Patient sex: M
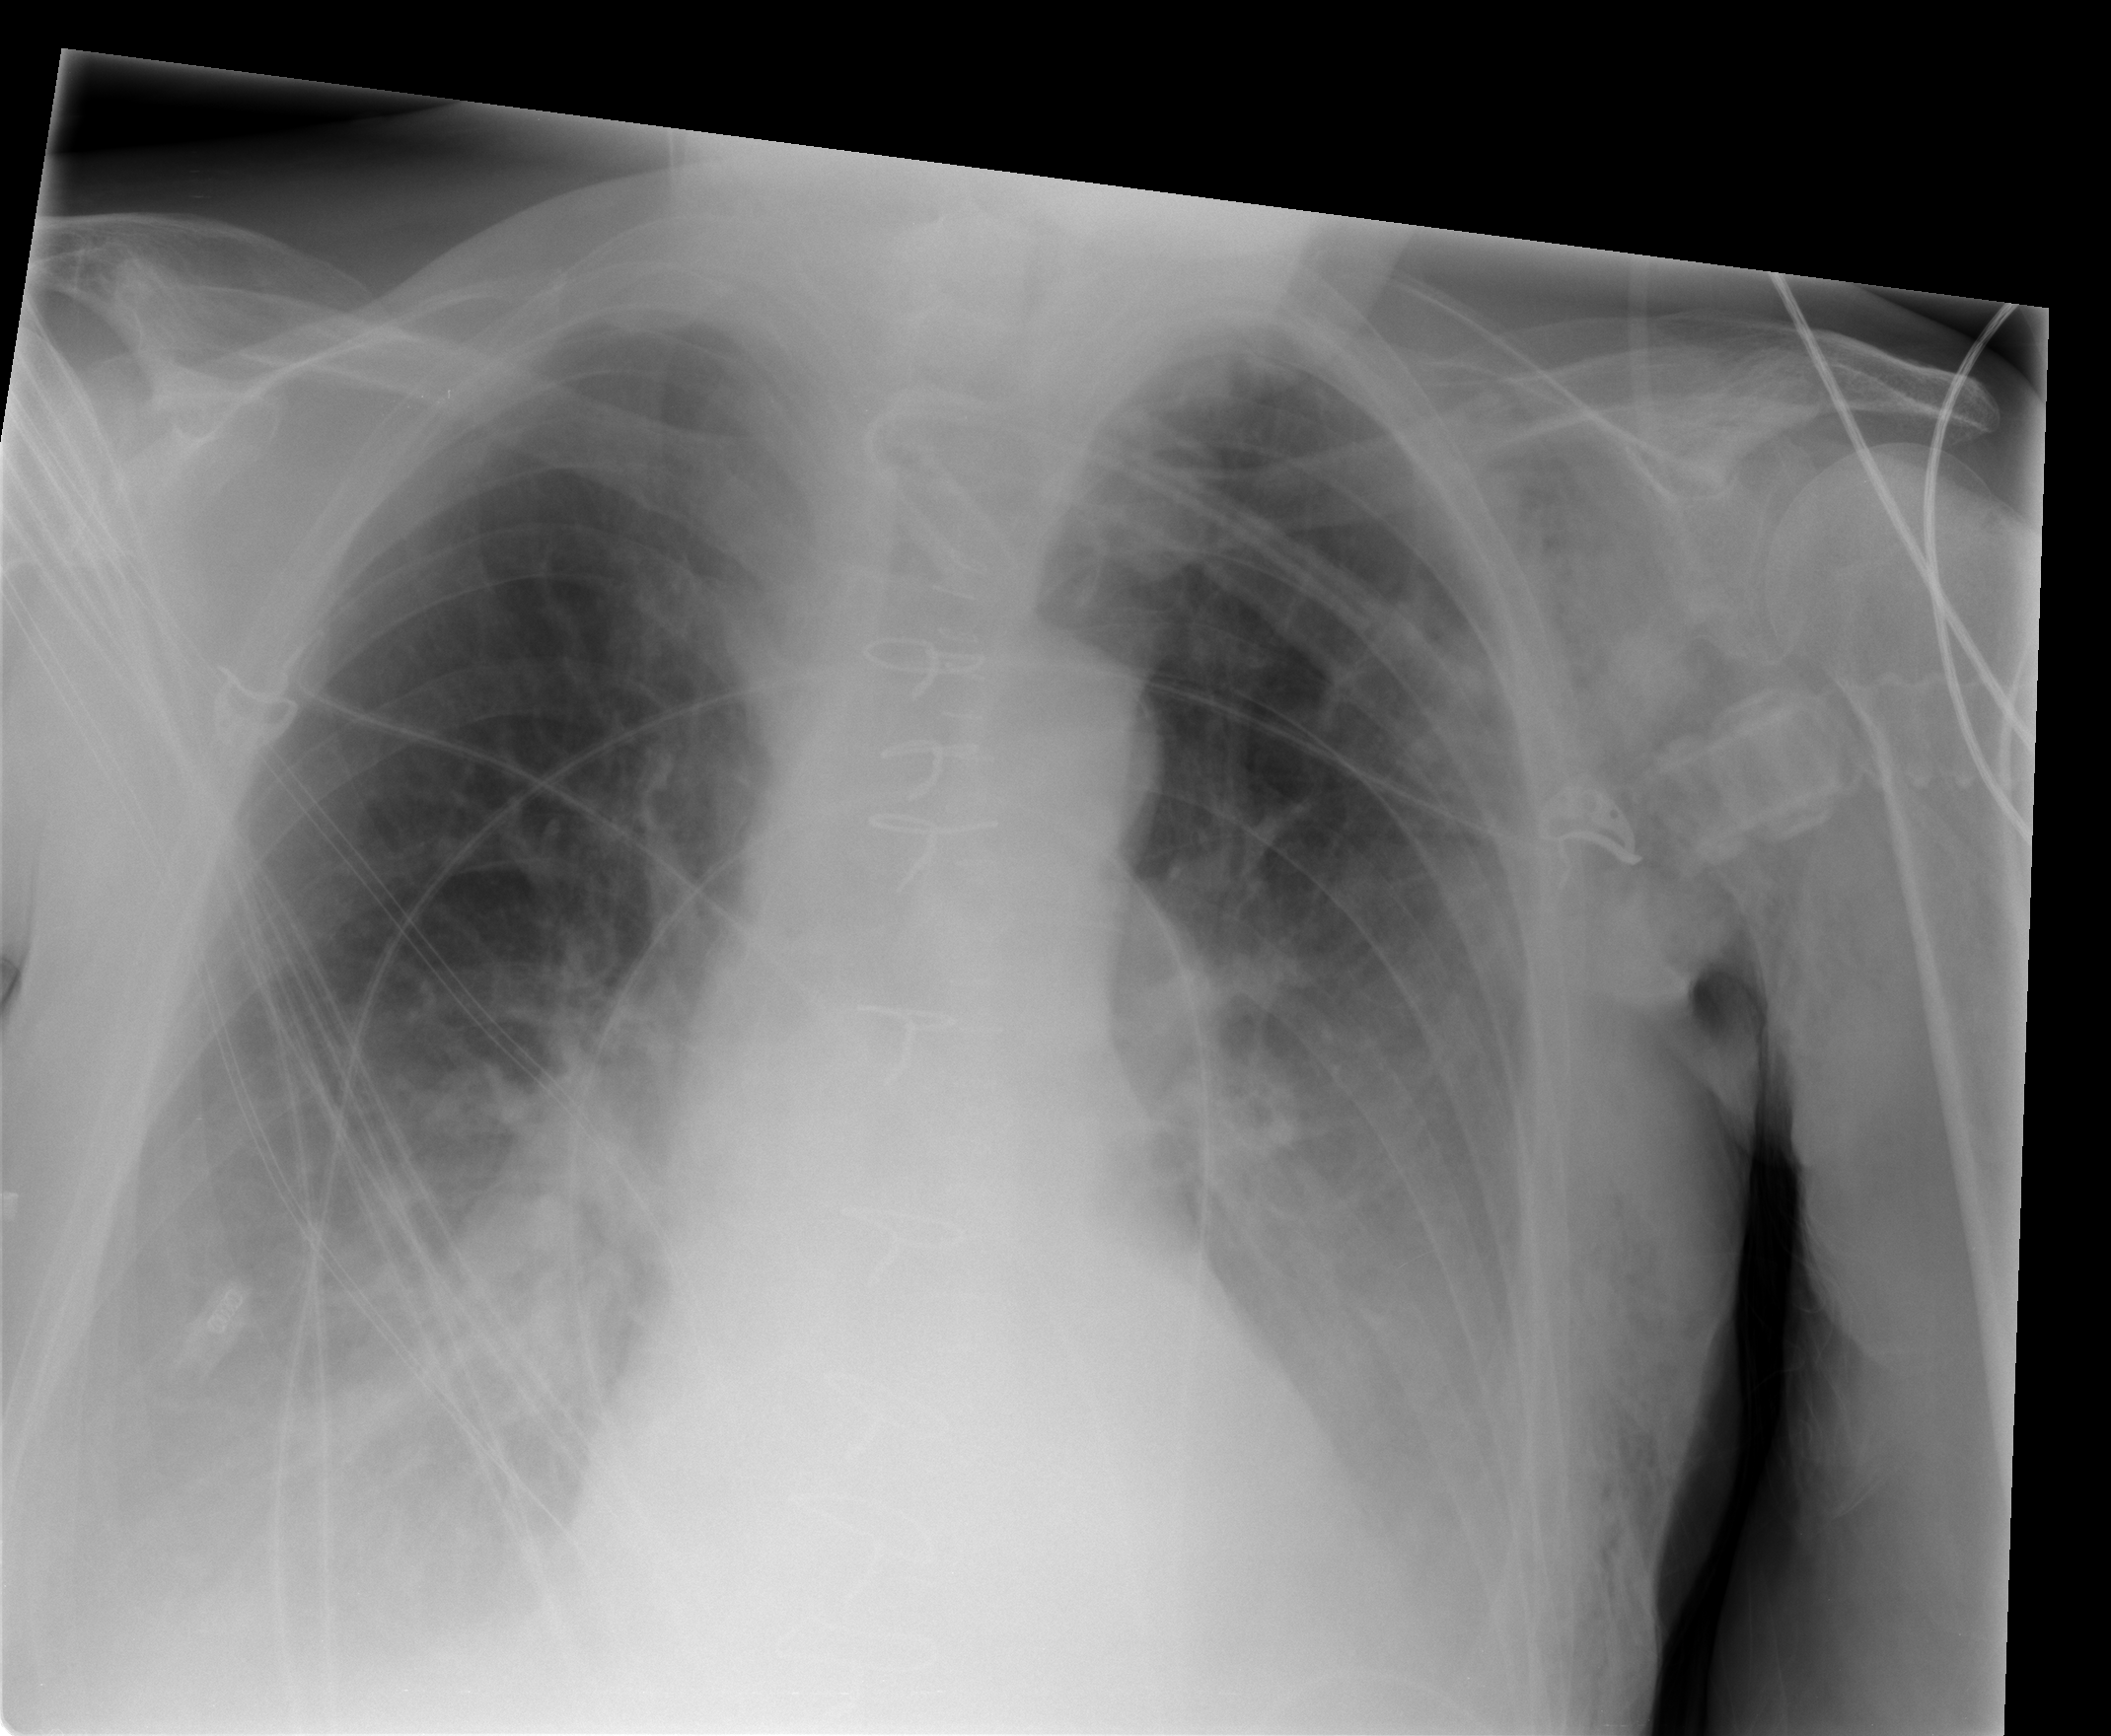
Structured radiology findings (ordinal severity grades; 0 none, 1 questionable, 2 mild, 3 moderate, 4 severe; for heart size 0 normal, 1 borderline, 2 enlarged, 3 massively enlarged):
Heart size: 0
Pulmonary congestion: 0
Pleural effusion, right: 2
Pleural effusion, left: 2
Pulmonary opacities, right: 0
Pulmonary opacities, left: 0
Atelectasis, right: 2
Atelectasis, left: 2